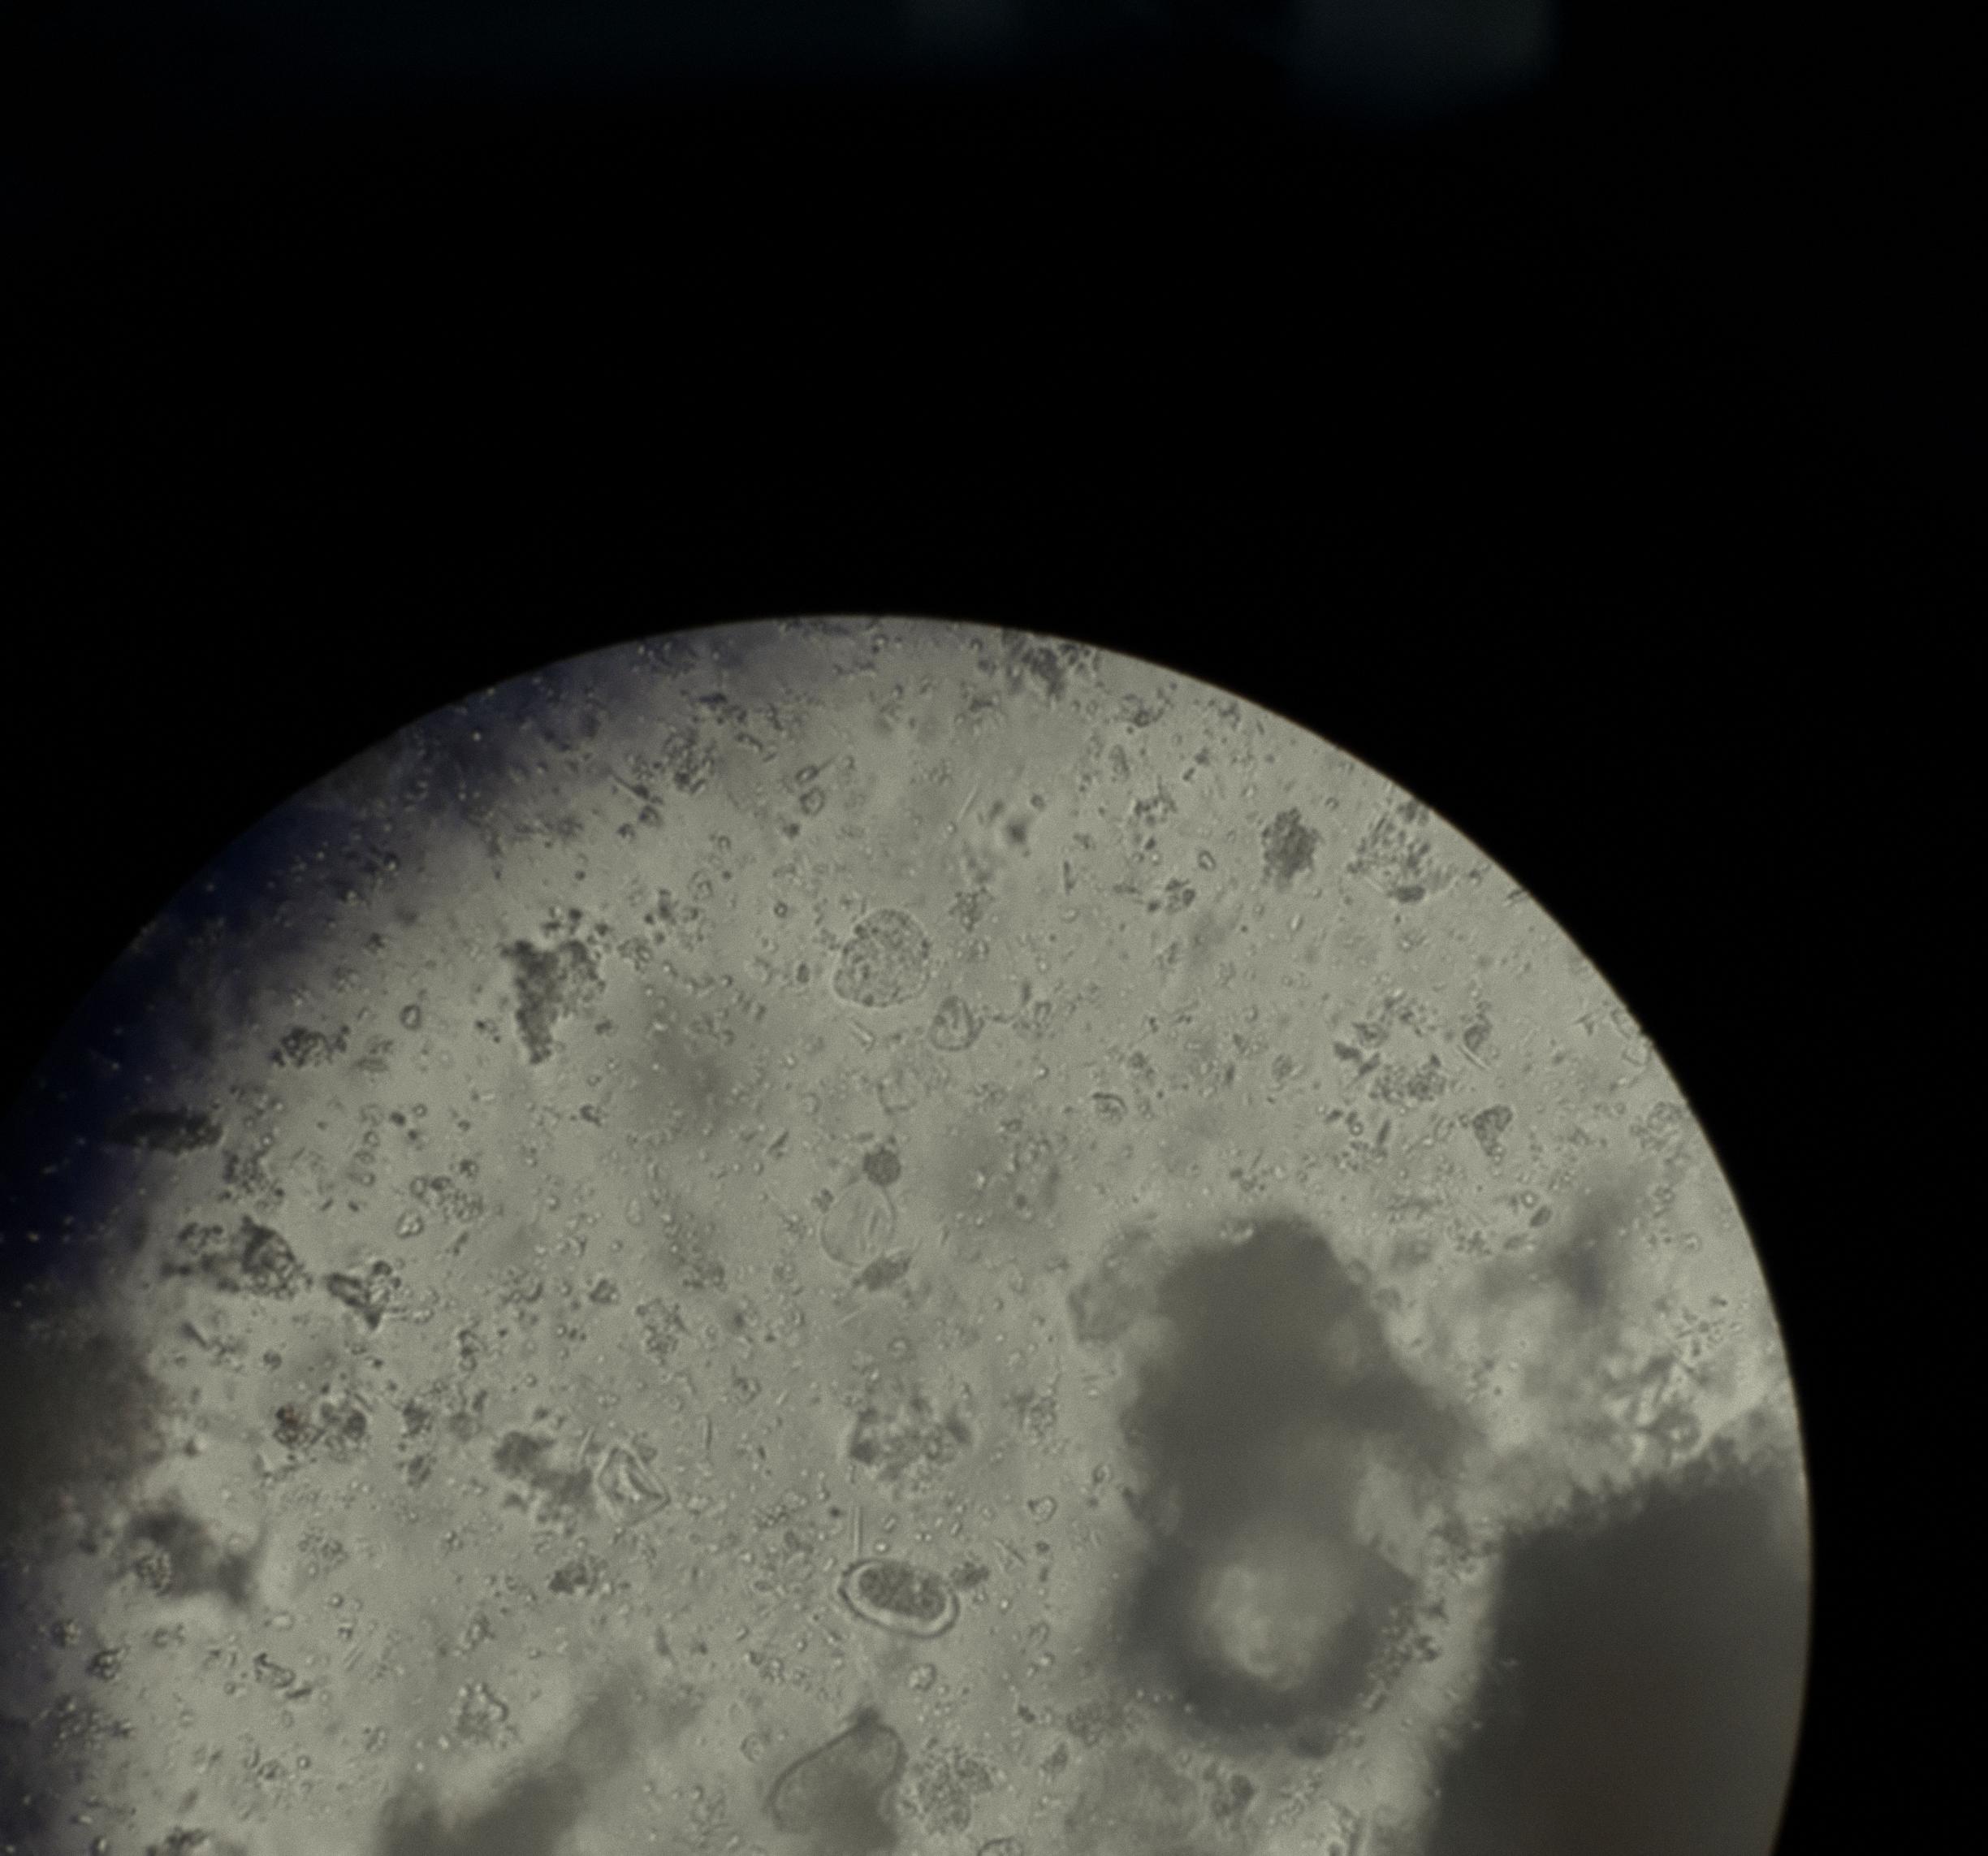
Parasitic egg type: Capillaria philippinensis